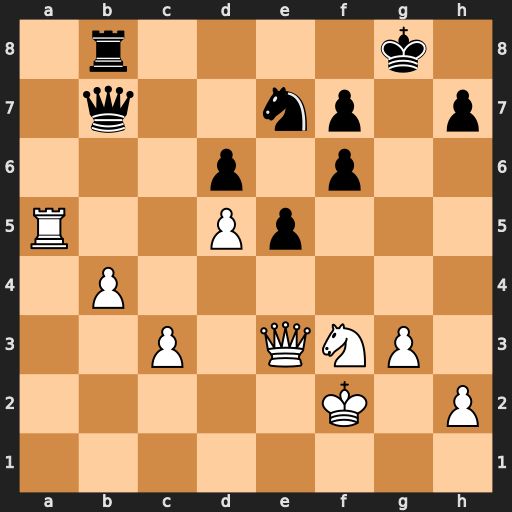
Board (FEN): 1r4k1/1q2np1p/3p1p2/R2Pp3/1P6/2P1QNP1/5K1P/8
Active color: w
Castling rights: -
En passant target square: -
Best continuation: Ra7 Qc8 Rxe7